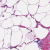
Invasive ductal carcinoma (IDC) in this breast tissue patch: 0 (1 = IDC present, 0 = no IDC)